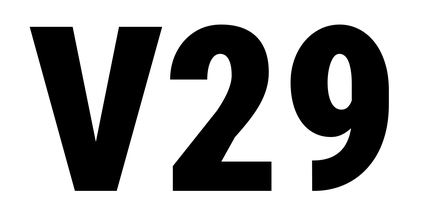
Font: Roboto_Condensed_Black